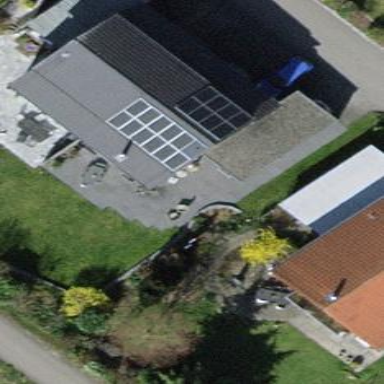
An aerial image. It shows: Semi-detached house.